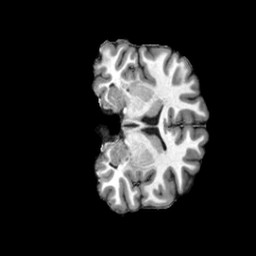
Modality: T1w
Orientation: coronal
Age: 18
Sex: male
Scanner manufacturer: siemens
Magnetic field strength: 3 T
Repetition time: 2.5 s
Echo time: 0.00222 s